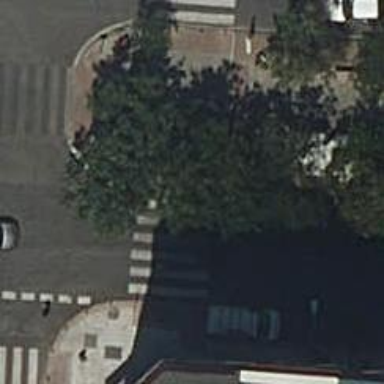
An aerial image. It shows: Marked road crossing.